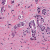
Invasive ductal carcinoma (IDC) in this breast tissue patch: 1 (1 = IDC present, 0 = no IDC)